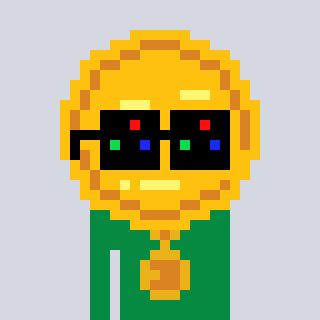
a pixel art character with square black sunglasses, a medal-shaped head and a green-colored body on a cool background